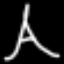
Label: The Eiffel Tower